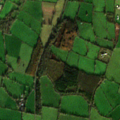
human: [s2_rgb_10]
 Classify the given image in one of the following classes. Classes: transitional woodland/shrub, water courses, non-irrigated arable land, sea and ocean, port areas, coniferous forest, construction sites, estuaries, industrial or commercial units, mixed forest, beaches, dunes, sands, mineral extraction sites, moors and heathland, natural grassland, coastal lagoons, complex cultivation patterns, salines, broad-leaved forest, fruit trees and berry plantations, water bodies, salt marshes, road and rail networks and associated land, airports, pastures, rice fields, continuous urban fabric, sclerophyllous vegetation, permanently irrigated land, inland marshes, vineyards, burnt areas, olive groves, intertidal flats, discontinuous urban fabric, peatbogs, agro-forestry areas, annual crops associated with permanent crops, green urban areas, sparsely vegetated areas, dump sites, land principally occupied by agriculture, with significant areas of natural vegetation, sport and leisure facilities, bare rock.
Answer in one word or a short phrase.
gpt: pastures